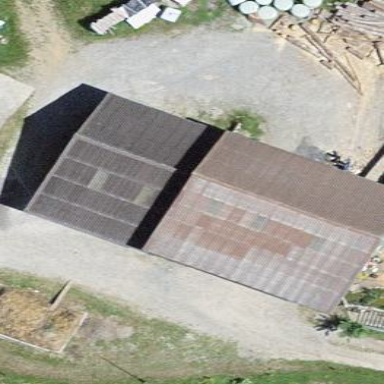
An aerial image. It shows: Shed.